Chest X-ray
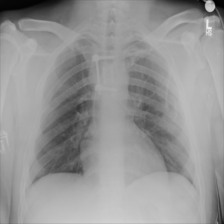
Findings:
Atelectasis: negative
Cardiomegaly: negative
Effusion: negative
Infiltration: negative
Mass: negative
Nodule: negative
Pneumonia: negative
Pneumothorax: negative
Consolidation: negative
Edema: negative
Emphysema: negative
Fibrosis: negative
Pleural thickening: negative
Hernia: negative